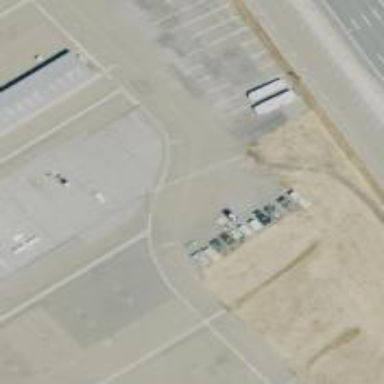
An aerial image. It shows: Taxiway at the airport with asphalt surface.